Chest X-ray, PA view. Patient: 47 years old, sex F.
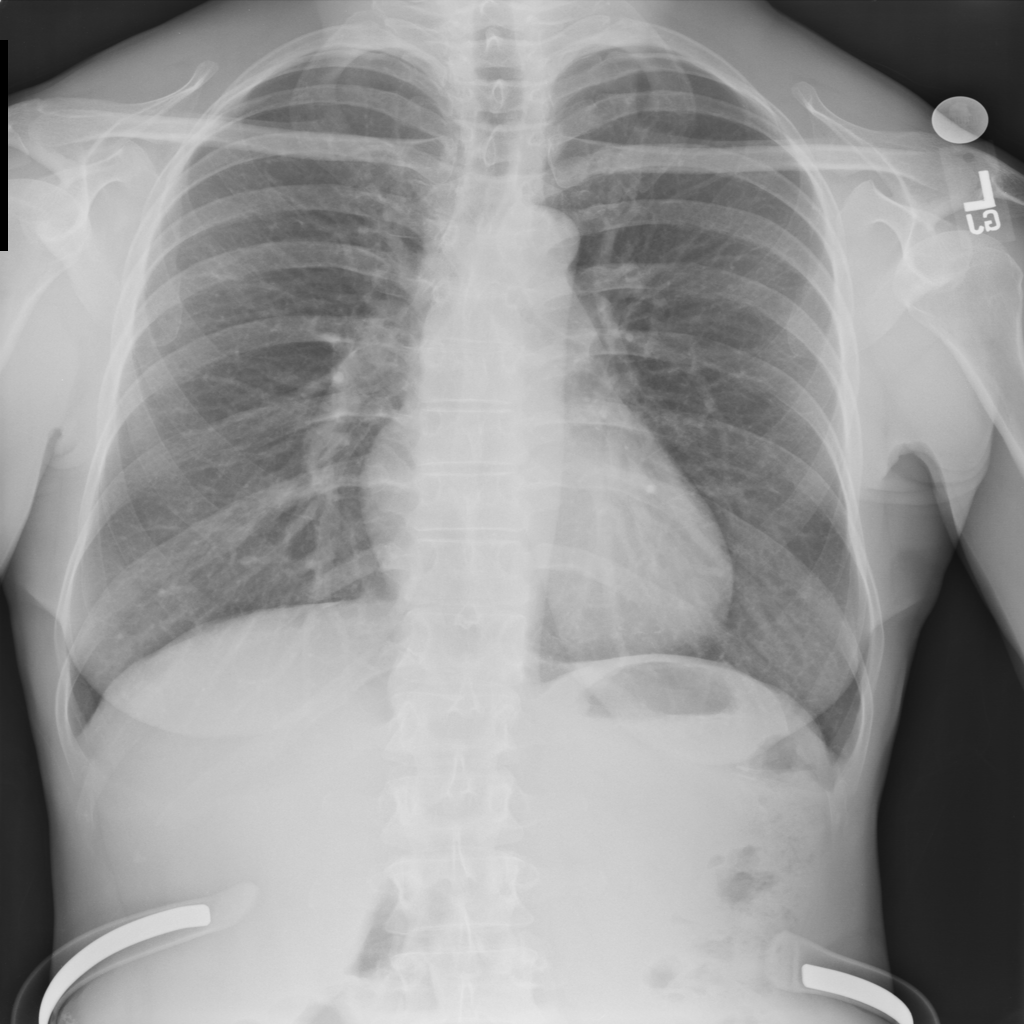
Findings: No Finding